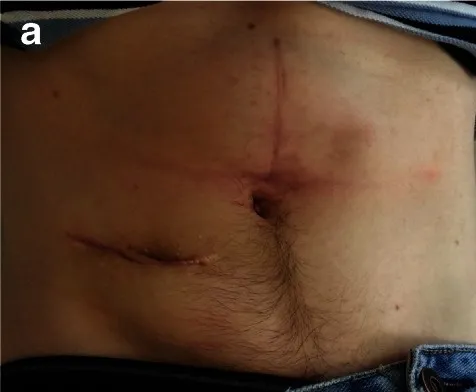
A; Revised pump site 6 months postoperatively. Significantly less protrusion is seen with a subsequent decrease in tension on the overlying skin.
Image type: medical_photograph (skin_photograph)